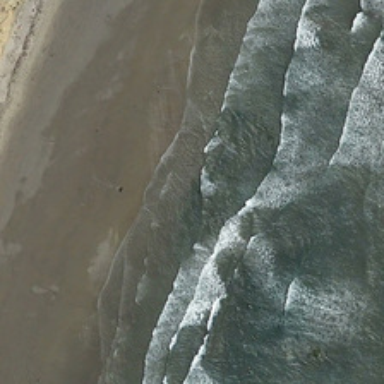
Here come several waves of sea spray .